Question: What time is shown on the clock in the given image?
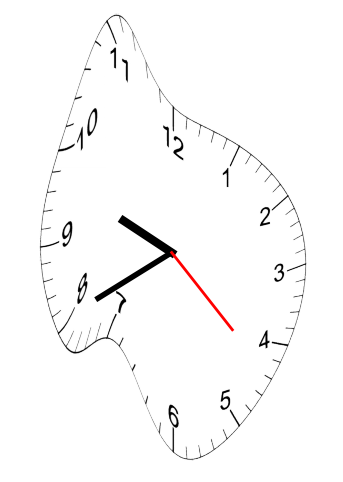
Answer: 09:40:22